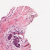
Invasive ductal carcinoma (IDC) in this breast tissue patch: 0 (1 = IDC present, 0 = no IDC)